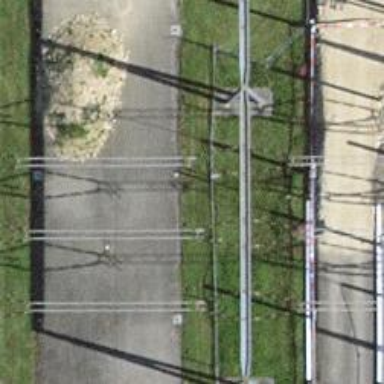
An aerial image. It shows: Insulator used in power equipment.